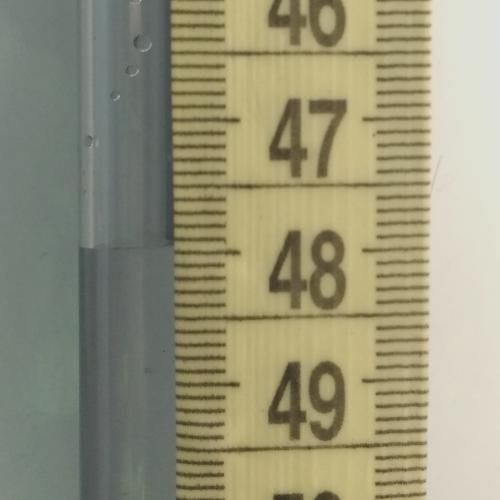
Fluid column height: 48.0 cm